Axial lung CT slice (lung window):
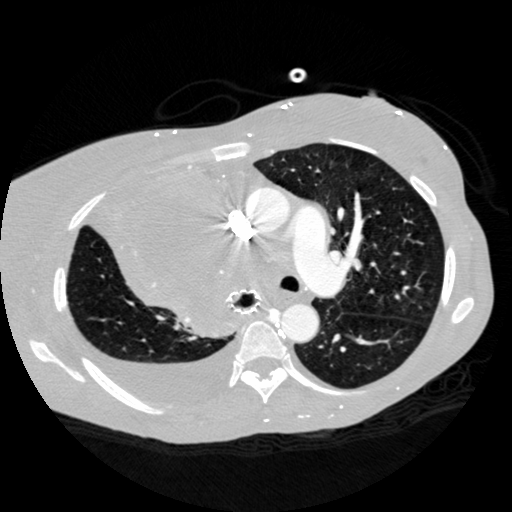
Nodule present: no